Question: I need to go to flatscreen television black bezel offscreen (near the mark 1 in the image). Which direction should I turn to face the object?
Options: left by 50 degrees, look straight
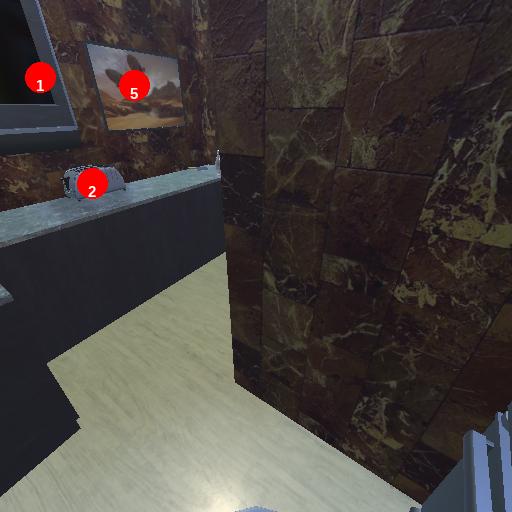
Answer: left by 50 degrees